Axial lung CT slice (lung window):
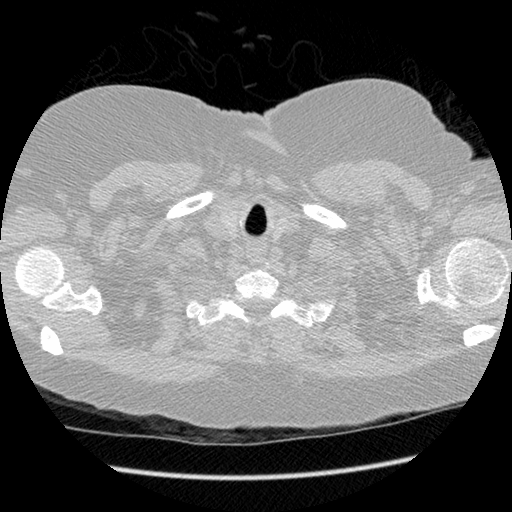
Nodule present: no